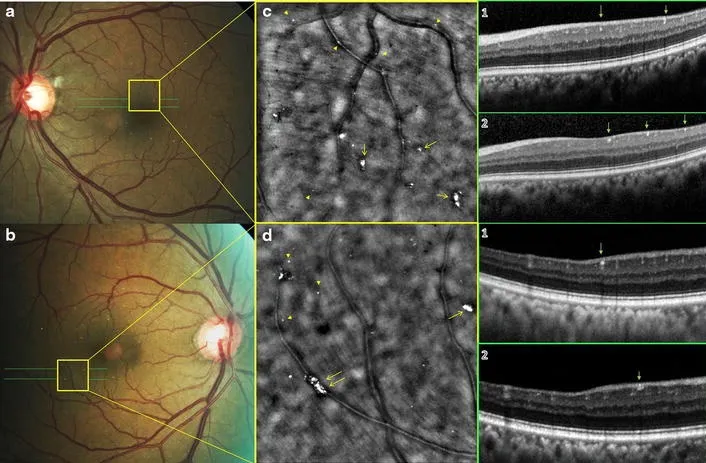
A, b Color fundus photographs of left and right eye showing multiple glistening small yellow crystals scattered intravascularly and extravascularly within the posterior pole. D Adaptive optics images of the two yellow squares marked in the color fundus photographs in a,. Arrows point the clumps of talc particles seen in the color fundus photographs. Arrow heads point the tiny talc particles that could not be detected clinically. (1), (2) OCT scans corresponding to the 2 green lines in the color fundus photographs demonstrating the location of these talc crystals (hyper-reflective dots).
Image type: ophthalmic_imaging (oct)